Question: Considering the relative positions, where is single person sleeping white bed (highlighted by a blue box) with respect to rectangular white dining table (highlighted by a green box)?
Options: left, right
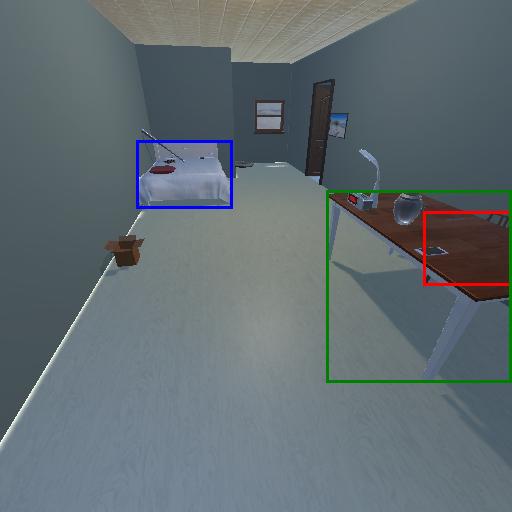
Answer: left